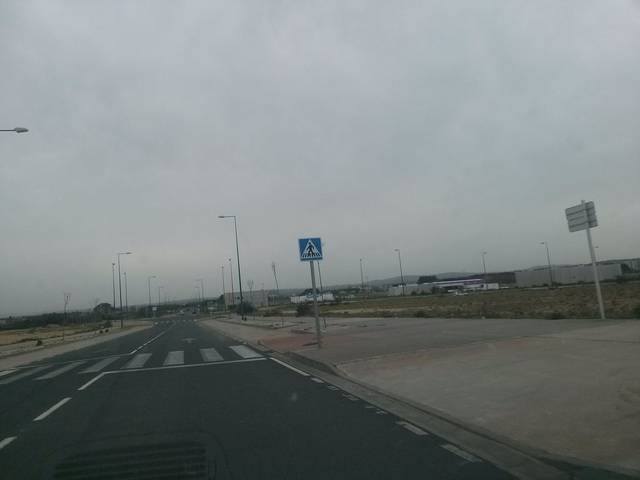
Region: Spain
Coordinates: 43.043, -7.549